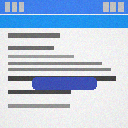
Screen state: on